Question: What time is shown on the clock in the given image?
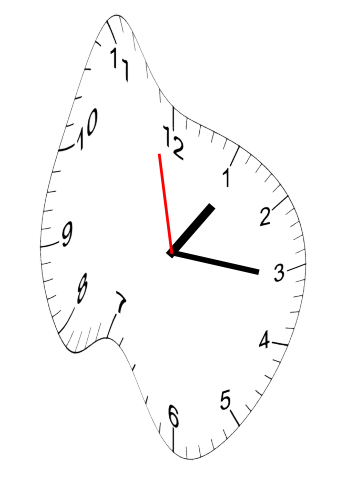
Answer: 01:15:58